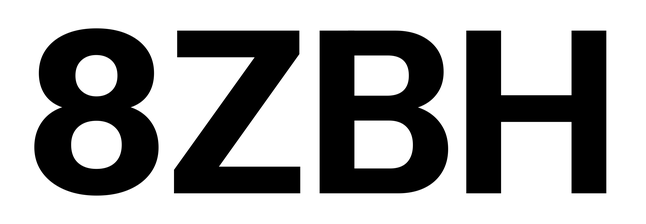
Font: InstrumentSans_Bold